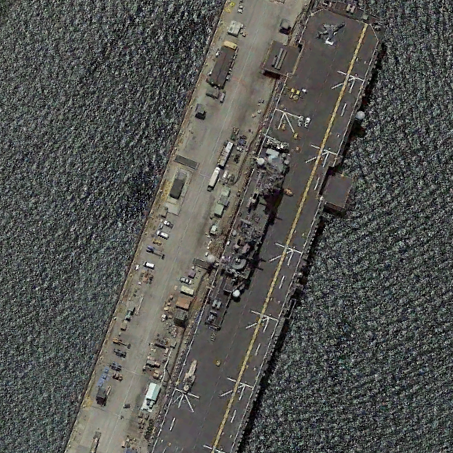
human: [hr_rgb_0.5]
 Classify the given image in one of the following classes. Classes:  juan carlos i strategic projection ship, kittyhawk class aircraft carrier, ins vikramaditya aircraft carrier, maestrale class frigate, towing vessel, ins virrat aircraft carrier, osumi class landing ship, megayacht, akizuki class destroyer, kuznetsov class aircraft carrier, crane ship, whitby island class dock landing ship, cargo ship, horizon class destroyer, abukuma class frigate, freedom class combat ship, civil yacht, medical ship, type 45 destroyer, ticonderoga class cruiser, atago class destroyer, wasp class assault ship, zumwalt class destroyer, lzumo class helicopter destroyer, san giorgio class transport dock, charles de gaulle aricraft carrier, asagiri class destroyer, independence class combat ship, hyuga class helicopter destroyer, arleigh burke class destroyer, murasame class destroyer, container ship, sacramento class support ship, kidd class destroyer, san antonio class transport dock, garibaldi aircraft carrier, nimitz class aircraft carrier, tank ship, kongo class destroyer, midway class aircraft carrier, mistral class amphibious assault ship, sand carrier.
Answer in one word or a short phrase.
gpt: Wasp class assault ship